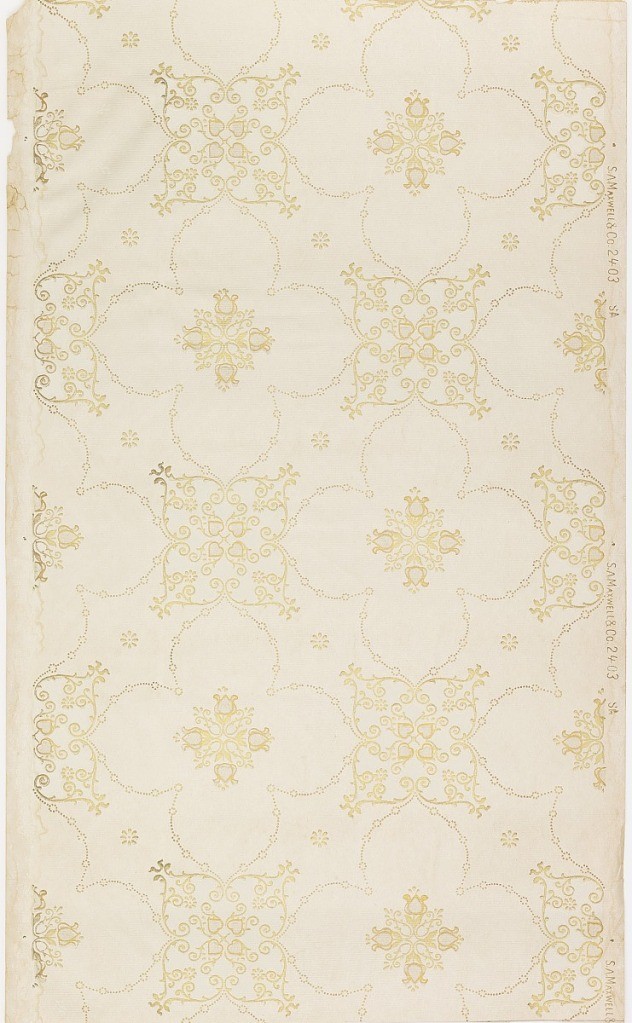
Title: Ceiling paper
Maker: Maxwell & Co., S.A., Chicago, Illinois, USA
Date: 1905–1915
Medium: Machine-printed paper
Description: Trellis or grid pattern with framework having beaded chain effect, quatrefoil motif at intersection, and a smaller quatrefoil is centered within each grid. Printed in metallic gold on off-white or tan ground.